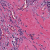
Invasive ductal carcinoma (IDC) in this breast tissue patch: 1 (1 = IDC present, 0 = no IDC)